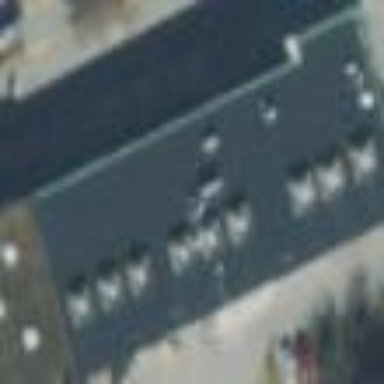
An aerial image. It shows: Retail building.